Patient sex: F
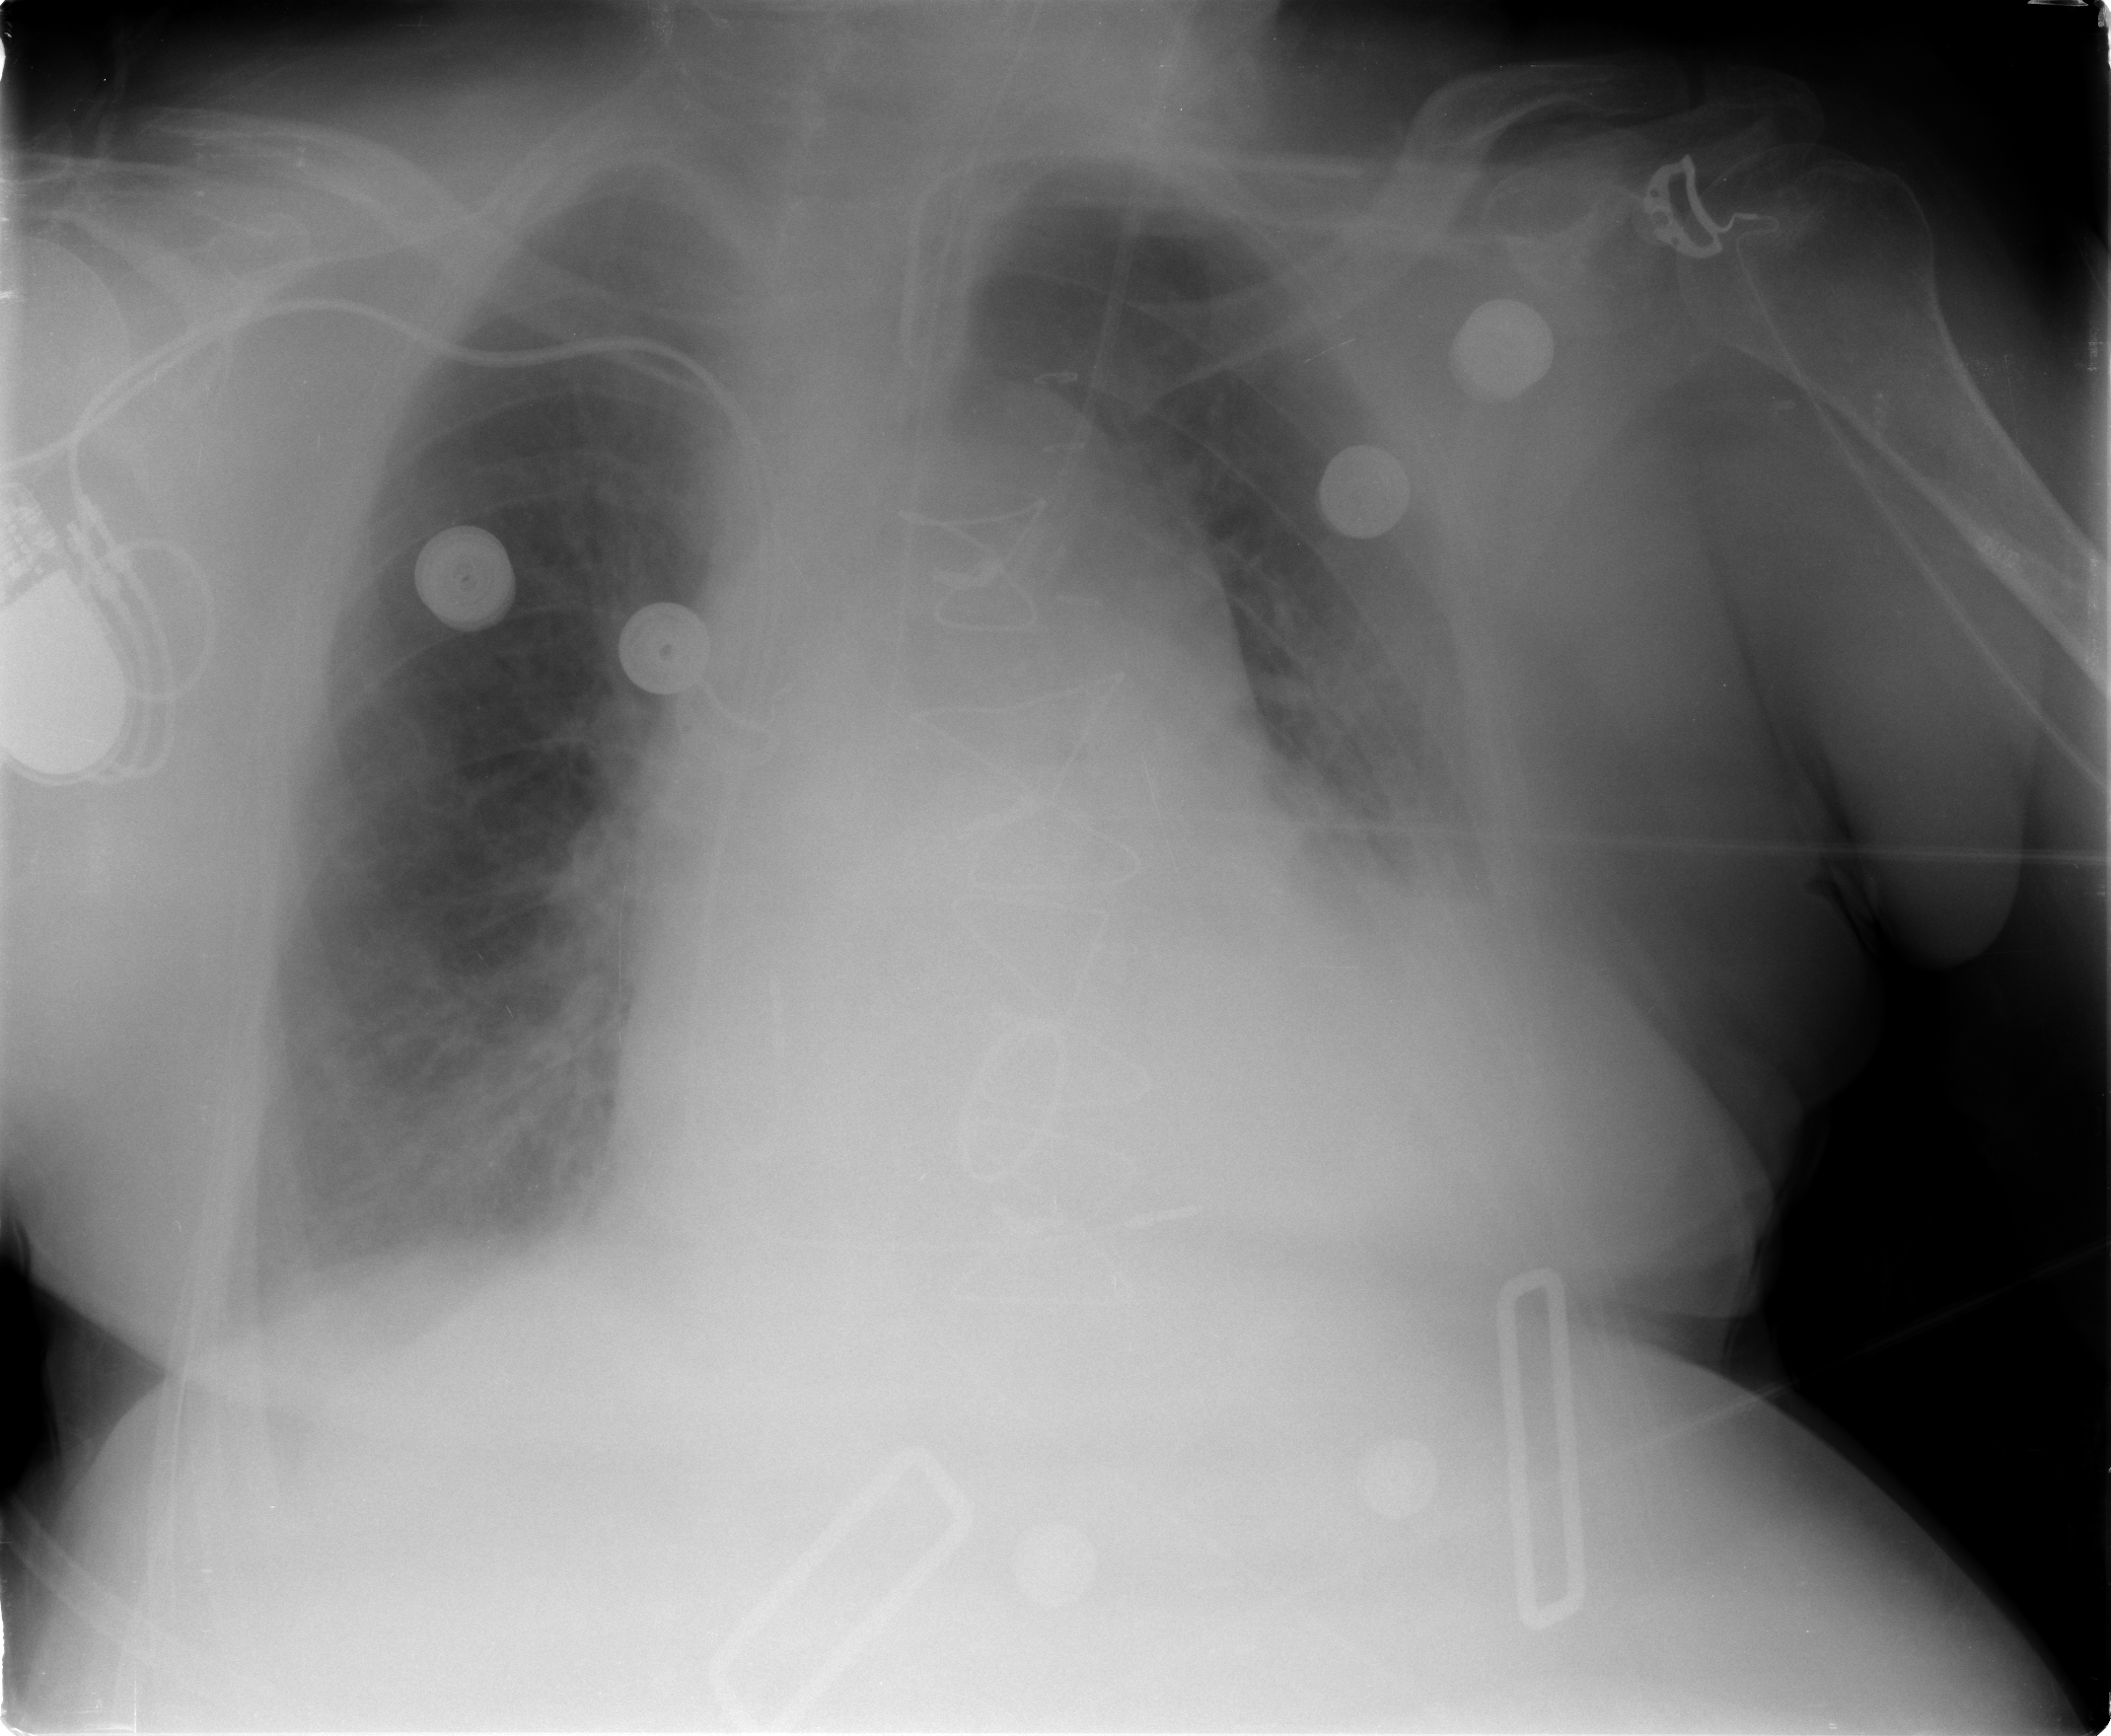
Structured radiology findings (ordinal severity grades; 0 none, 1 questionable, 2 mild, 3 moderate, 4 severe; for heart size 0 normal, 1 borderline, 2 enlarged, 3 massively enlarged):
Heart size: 2
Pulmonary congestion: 2
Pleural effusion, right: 2
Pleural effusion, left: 3
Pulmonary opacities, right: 0
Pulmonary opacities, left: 2
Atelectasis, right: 2
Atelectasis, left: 2